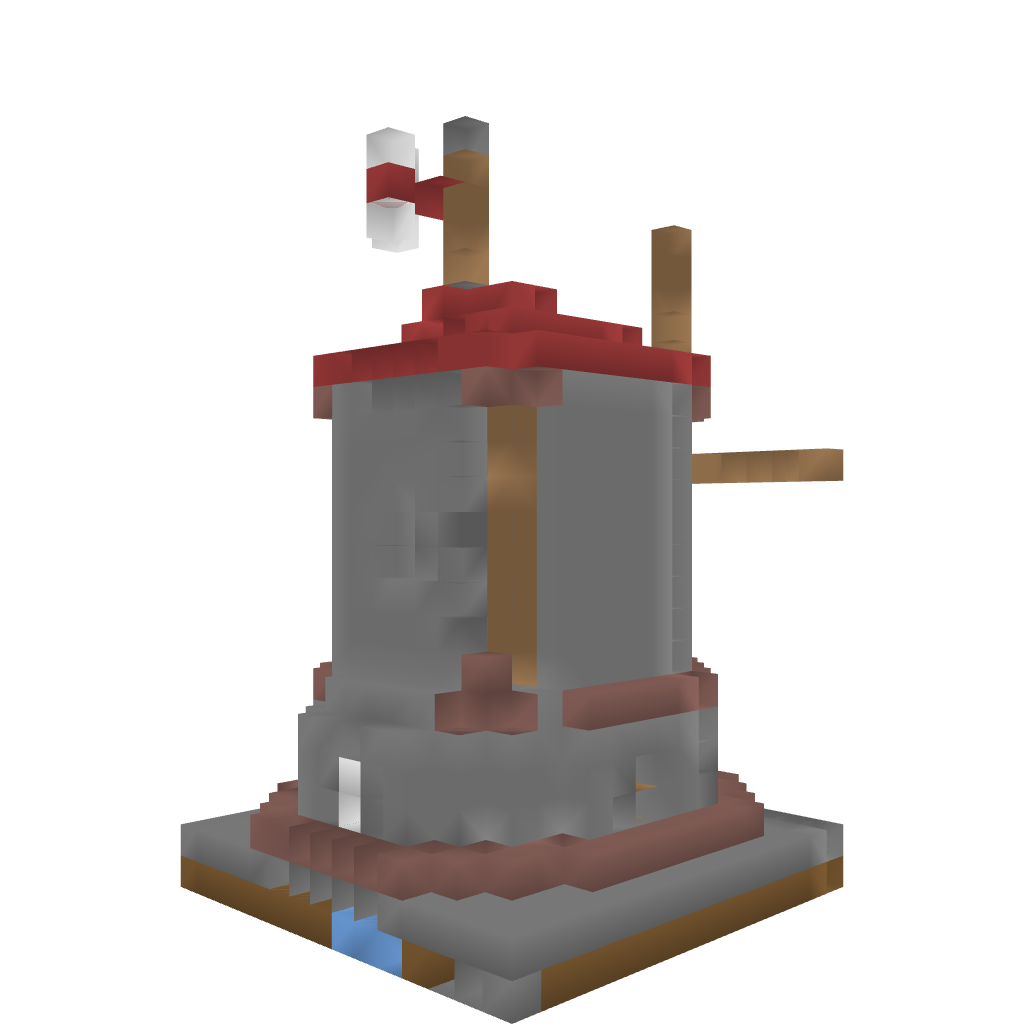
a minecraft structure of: Windmill high quality